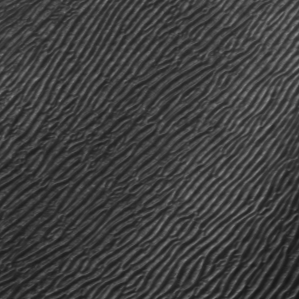
Label: frost